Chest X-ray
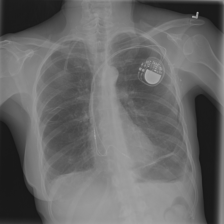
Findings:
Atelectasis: positive
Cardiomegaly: negative
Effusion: negative
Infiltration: negative
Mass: negative
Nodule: negative
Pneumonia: negative
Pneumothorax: negative
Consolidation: negative
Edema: negative
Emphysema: negative
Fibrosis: negative
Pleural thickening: negative
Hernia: negative